Question: Please tell how can I correct this code

Hi, I am 12 years old and I am in 8th Class my teacher gave me this task to write a program which will ask to enter a number greater than 100 and then it will check whether it is greater than 100 or not , if not so it will apply a for loop and if it is greater than 100 so it will show that "the number is greater than 100"
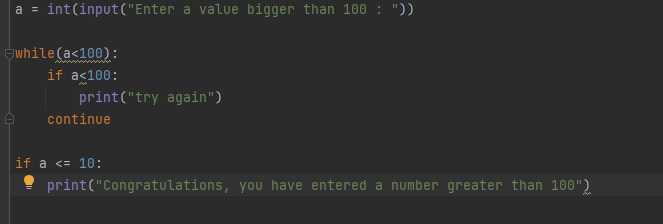
Answer: This is what your code should look like:
'''
a = int(input("Enter a value bigger than 100: "))
# loop ends if the number is bigger than 100 otherwise it will run forever
while a <= 100:
print("try again")
# asks the use for input
a = int(input("Enter a value bigger than 100: "))
print("Congrats, you entered a value bigger than 100")
'''